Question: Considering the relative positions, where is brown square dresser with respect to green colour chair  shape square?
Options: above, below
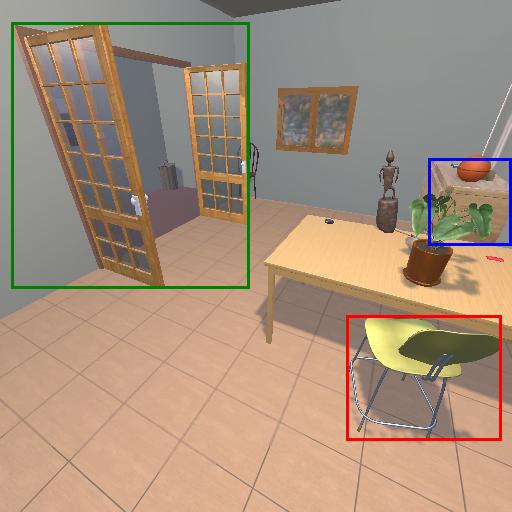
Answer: above